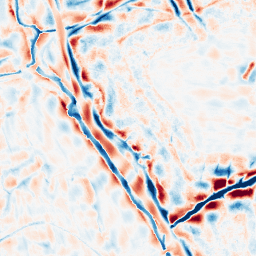
Category: wavelet
Decomposition family: wavelet_biorthogonal
Decomposition parameters: wavelet: bior3.5
level: 4
Upsampling method: sinc_hamming
Upsampling parameters: scale: 4
kernel_size: 16
Upsampling scale: 4